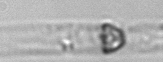
Label: Dactyliosolen_blavyanus